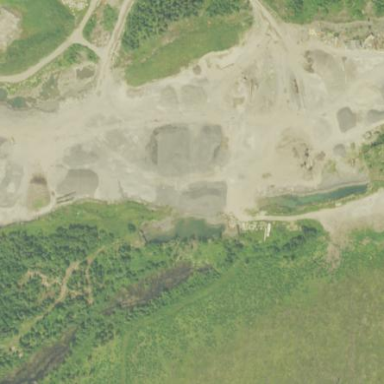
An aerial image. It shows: Quarry area rich in gravel resources.